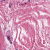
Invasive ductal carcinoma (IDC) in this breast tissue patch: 0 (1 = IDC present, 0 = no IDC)